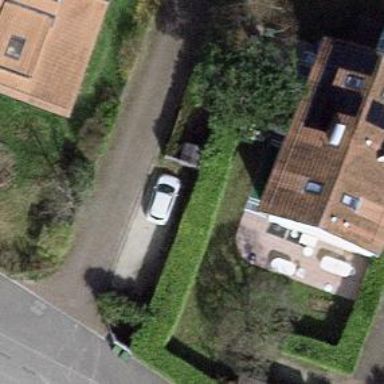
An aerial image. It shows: Garden enclosed by fence.